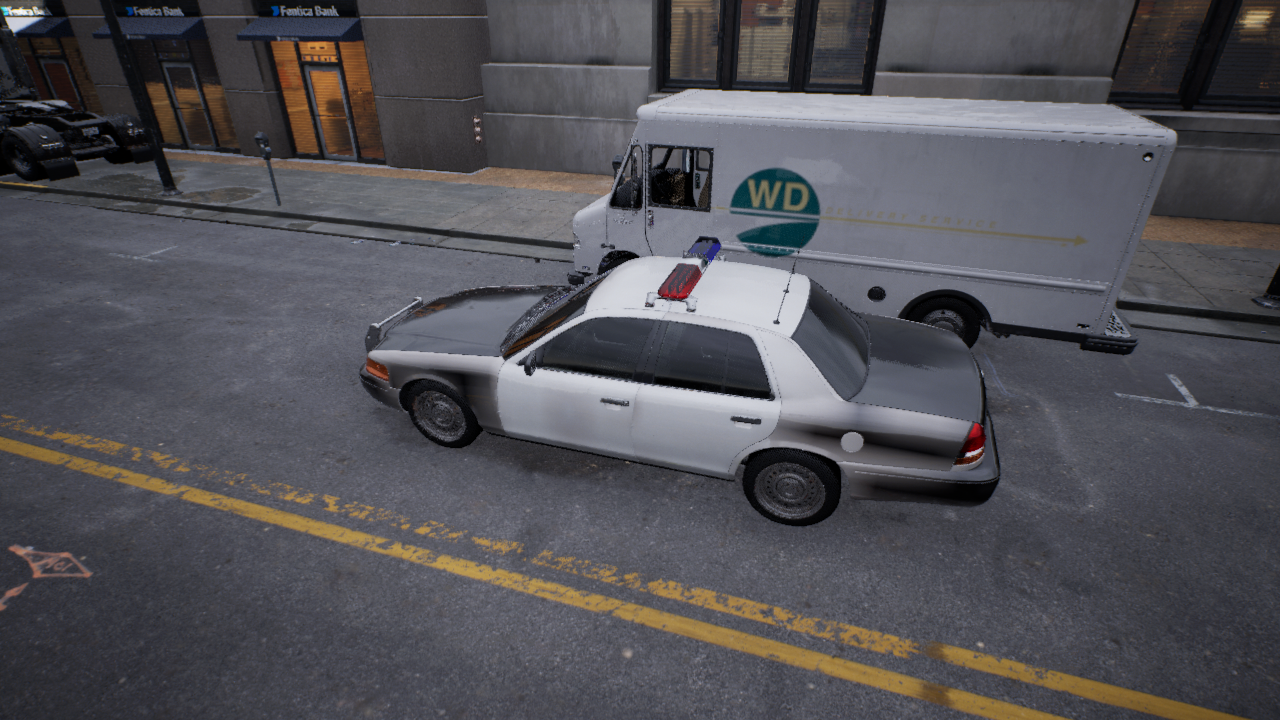
Venue: downtown
Lighting: clear day
Vehicle rig: sedan